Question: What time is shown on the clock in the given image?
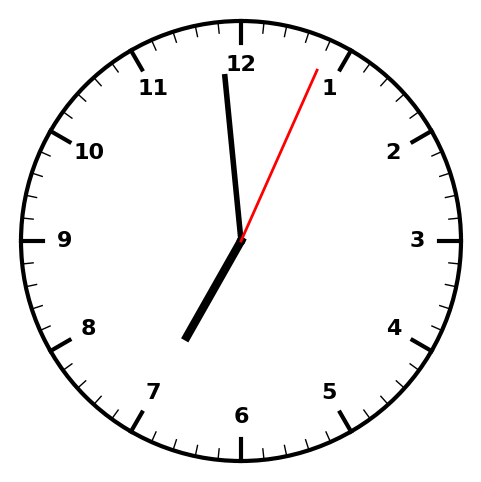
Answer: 06:59:04